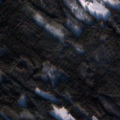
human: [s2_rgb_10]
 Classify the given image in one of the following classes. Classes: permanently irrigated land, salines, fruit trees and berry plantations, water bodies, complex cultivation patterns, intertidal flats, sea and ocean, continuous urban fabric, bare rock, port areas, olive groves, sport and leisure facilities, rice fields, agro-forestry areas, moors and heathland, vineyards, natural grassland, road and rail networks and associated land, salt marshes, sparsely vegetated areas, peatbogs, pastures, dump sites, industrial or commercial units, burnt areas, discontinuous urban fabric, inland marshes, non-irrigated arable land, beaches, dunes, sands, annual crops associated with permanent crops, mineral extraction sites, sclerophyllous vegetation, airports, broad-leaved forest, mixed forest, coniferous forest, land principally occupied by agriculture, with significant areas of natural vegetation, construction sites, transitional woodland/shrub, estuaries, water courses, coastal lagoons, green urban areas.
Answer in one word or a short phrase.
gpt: land principally occupied by agriculture, with significant areas of natural vegetation, coniferous forest, mixed forest